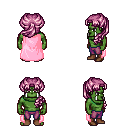
a pixel art fantasy rpg character, male body template, orc, green skin, pink cape, magenta pants, pink princess hairstyle, brown shoes, four views (front, back, left, right), 2x2 character sprite sheet, small pixel art, hard edges, no anti-aliasing